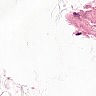
Metastatic tissue present: no